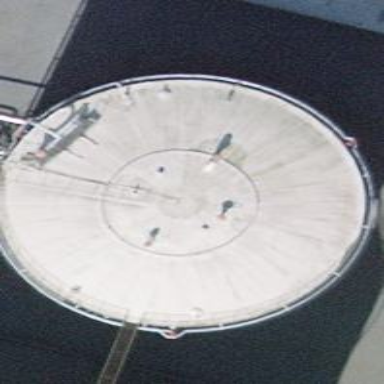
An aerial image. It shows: Storage tank created as man-made structure.